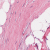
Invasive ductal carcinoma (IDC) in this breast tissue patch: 0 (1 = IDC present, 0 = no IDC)